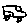
Label: car